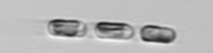
Label: Skeletonema